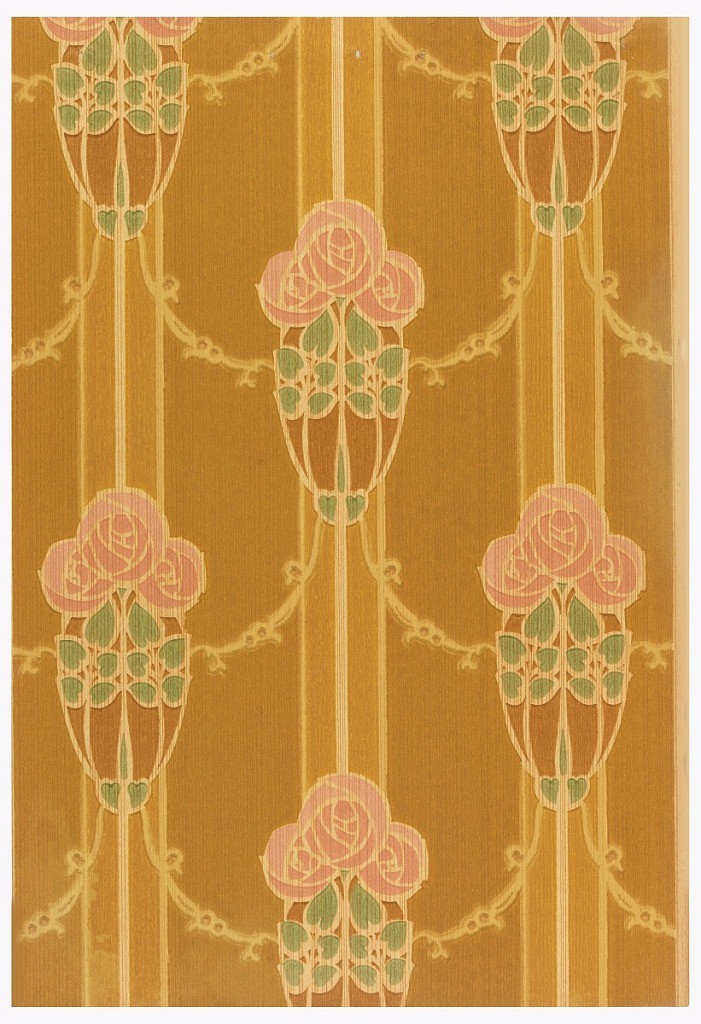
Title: Sidewall - sample
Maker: Gledhill Wall Paper Co., New York, New York, founded 1900
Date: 1906–08
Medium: Machine-printed
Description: Cluster of three round pink roses on stems. Roses are printed on vertical stripes and are connected by swags. Printed in pink, green, tan and brown.